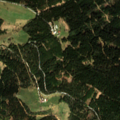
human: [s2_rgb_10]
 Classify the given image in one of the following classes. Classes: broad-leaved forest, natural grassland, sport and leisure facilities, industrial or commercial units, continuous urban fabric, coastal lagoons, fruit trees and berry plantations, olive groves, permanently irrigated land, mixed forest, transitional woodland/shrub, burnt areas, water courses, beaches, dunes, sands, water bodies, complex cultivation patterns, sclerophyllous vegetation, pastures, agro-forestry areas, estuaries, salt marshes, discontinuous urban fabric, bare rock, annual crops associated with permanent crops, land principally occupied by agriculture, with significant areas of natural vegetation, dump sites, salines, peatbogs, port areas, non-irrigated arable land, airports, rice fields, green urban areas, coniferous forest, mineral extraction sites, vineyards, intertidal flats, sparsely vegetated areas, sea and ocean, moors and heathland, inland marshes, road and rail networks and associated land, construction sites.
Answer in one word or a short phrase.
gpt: land principally occupied by agriculture, with significant areas of natural vegetation, coniferous forest, mixed forest